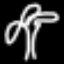
Label: palm tree